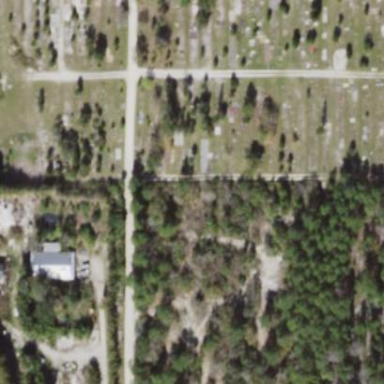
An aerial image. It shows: Cemetery.